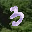
Label: 3